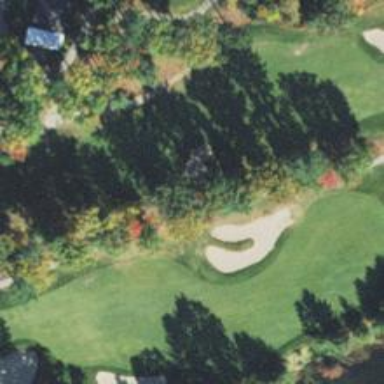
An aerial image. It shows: Path for both road and golf.